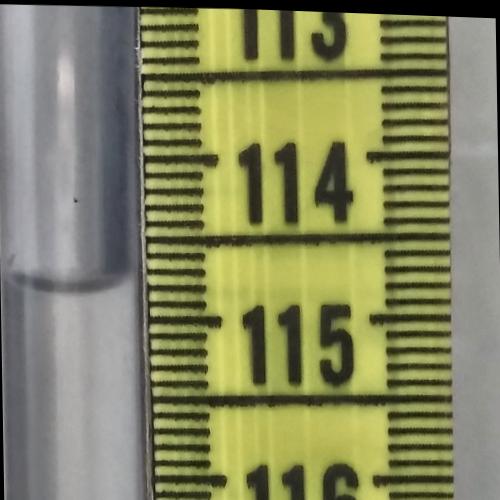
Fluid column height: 114.8 cm